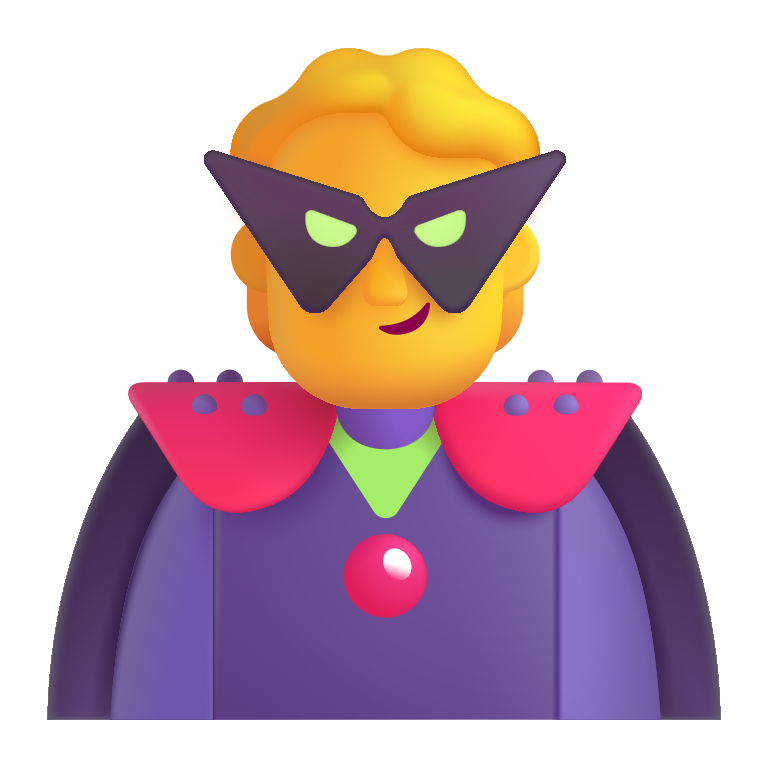
person supervillain color default